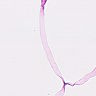
Metastatic tissue present: no